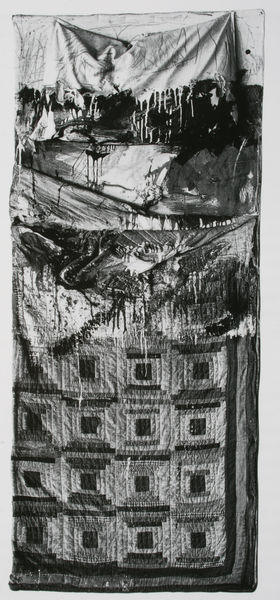
Titel: Bed
Künstler: Robert Rauschenberg
Standort: New York (New York)
Institution: The Museum of Modern Art
Schlagwörter: weiß, grau, schwarz, tür, tuch, muster, teppich, regal, wand, falten, zerrissen, vorhang, fransen, stickerei, stoff, decke, modern, rand, bett, bettdecke, foto, karos, lappen, verbrannt, schwarz weiss, löcher, quadrate, schubladen, wandbehang, verschlissen, quilt, sechzehn, bed, fadenscheinig, überdecke